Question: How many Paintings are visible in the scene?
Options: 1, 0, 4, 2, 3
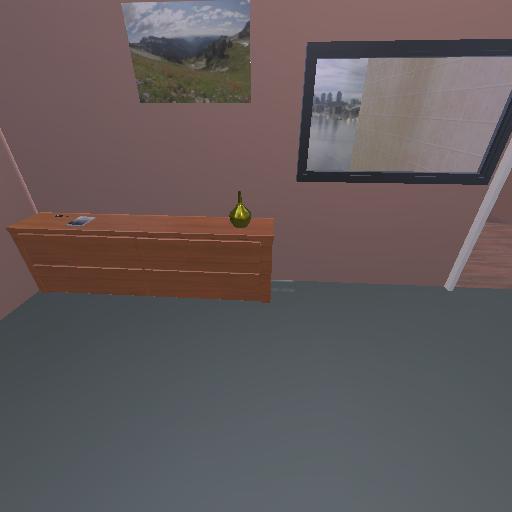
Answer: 1